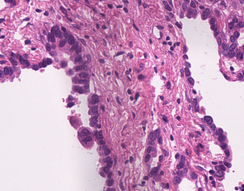
Tumor epithelial tissue: yes
Tumor-associated stroma tissue: yes
Normal tissue: no